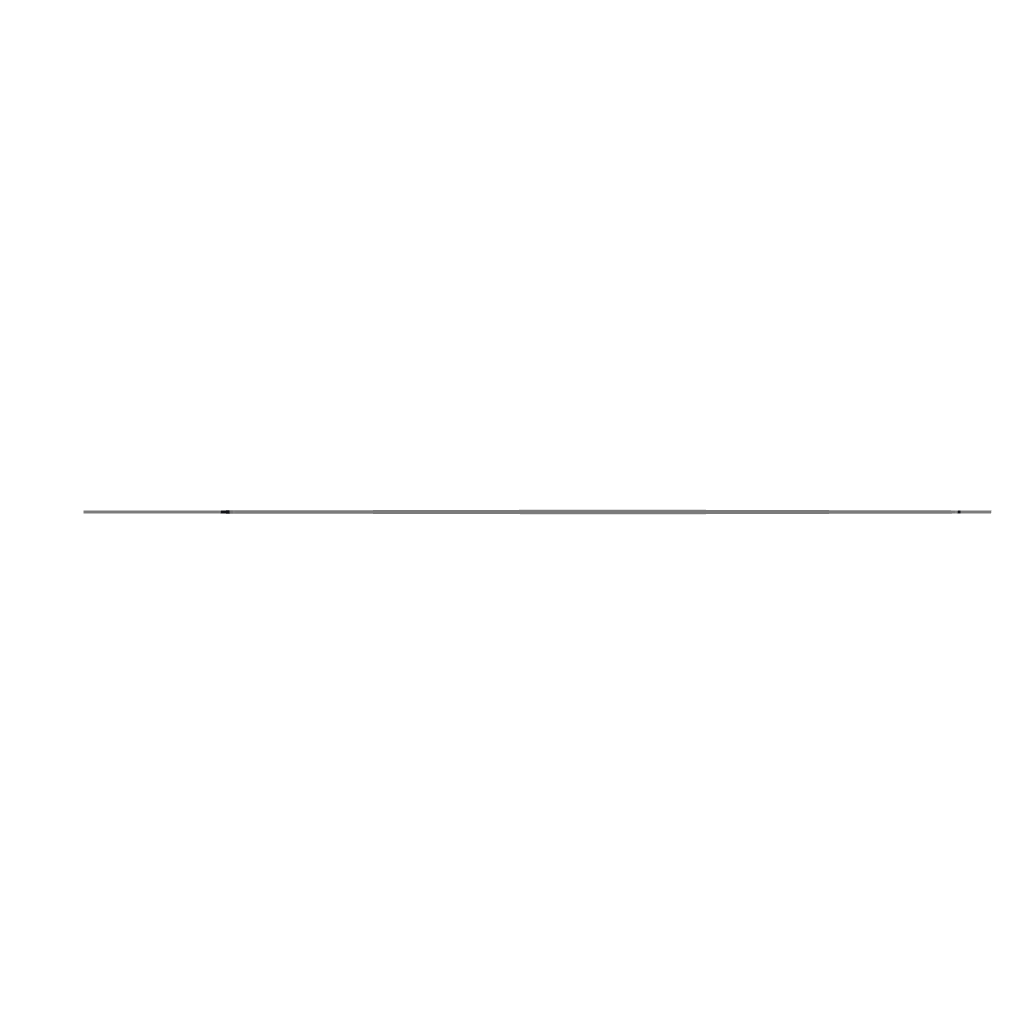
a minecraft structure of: Minnesota Vikings Logo